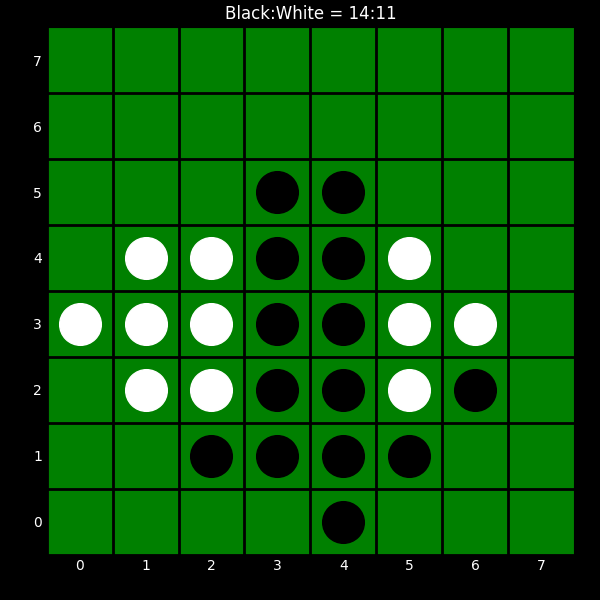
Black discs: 14
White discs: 11